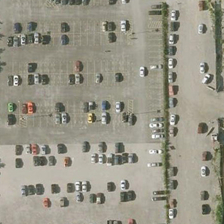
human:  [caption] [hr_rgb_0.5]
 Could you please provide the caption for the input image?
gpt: plenty of cars are parking neatly in this parking lot .

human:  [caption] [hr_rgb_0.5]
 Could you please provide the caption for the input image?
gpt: there is a road with two lines of trees and parked cars near the parking lot .

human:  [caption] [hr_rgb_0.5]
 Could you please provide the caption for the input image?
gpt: there is a road with two lines of trees and parked cars near the parking lot .

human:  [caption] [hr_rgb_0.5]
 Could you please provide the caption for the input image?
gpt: a few white and dark cars park in the parking .

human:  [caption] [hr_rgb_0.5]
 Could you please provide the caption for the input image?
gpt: many cars are parked in a parking lot with many empty parking spaces .